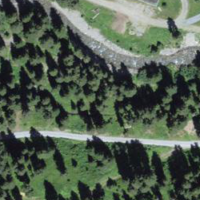
EUNIS habitat code: 43
Species observed at this site:
Linnaea borealis
Equisetum arvense